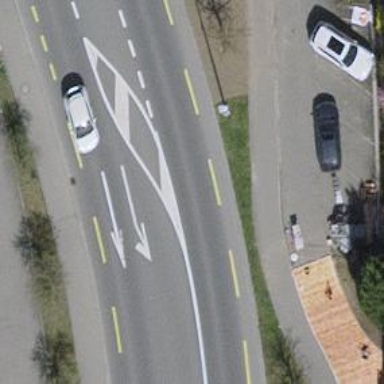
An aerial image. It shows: Primary highway with dedicated lane for cyclists.